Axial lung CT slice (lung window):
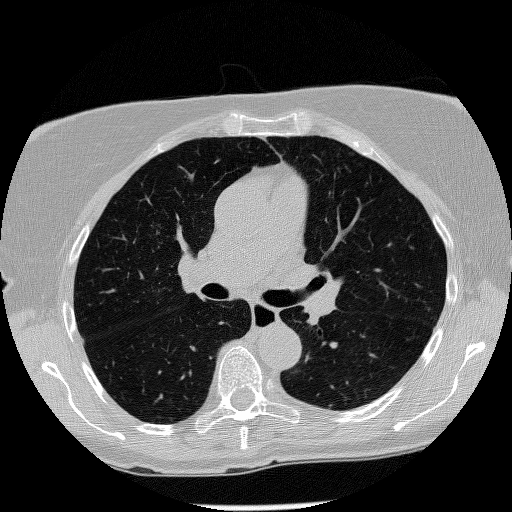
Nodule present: no